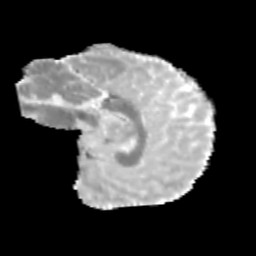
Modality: MD
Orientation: sagittal
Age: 12
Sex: male
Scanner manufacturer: siemens
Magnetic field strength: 3 T
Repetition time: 3.8 s
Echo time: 0.07 s